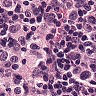
Metastatic tissue present: yes